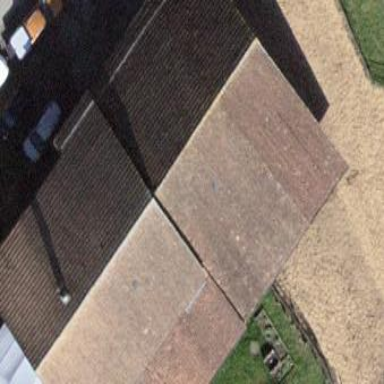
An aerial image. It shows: Farm building.